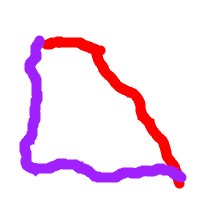
Shape: trapezoid